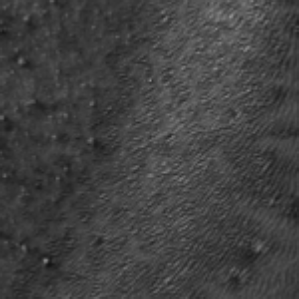
Label: frost